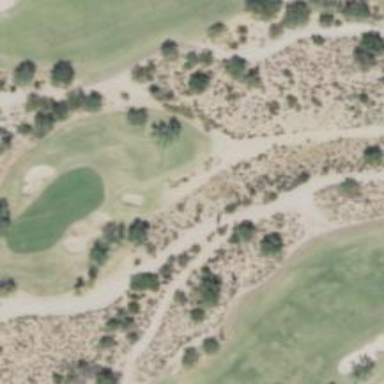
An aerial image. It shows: Area of rough grass used for golf.